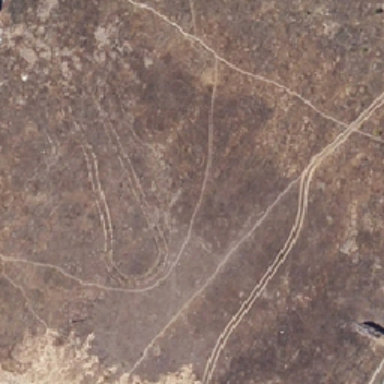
Four roads pass through the red land .